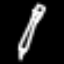
Label: pencil